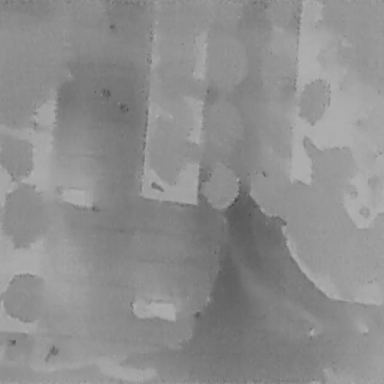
There are two Cars in the infrared image.